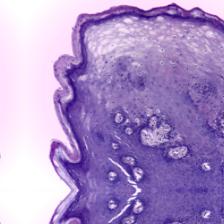
Diagnosis: Normal